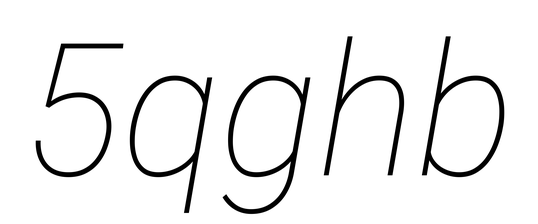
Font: Roboto-Italic_Thin_Italic